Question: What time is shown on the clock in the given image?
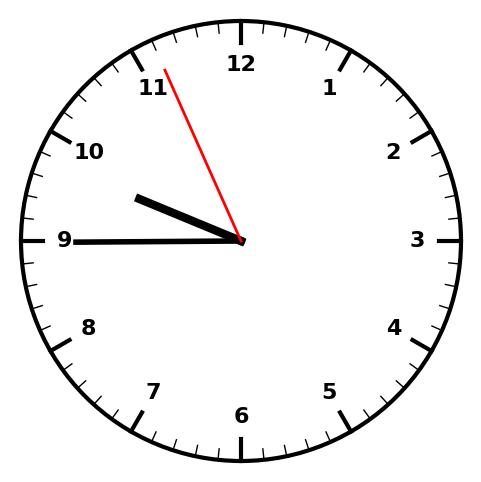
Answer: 09:44:56